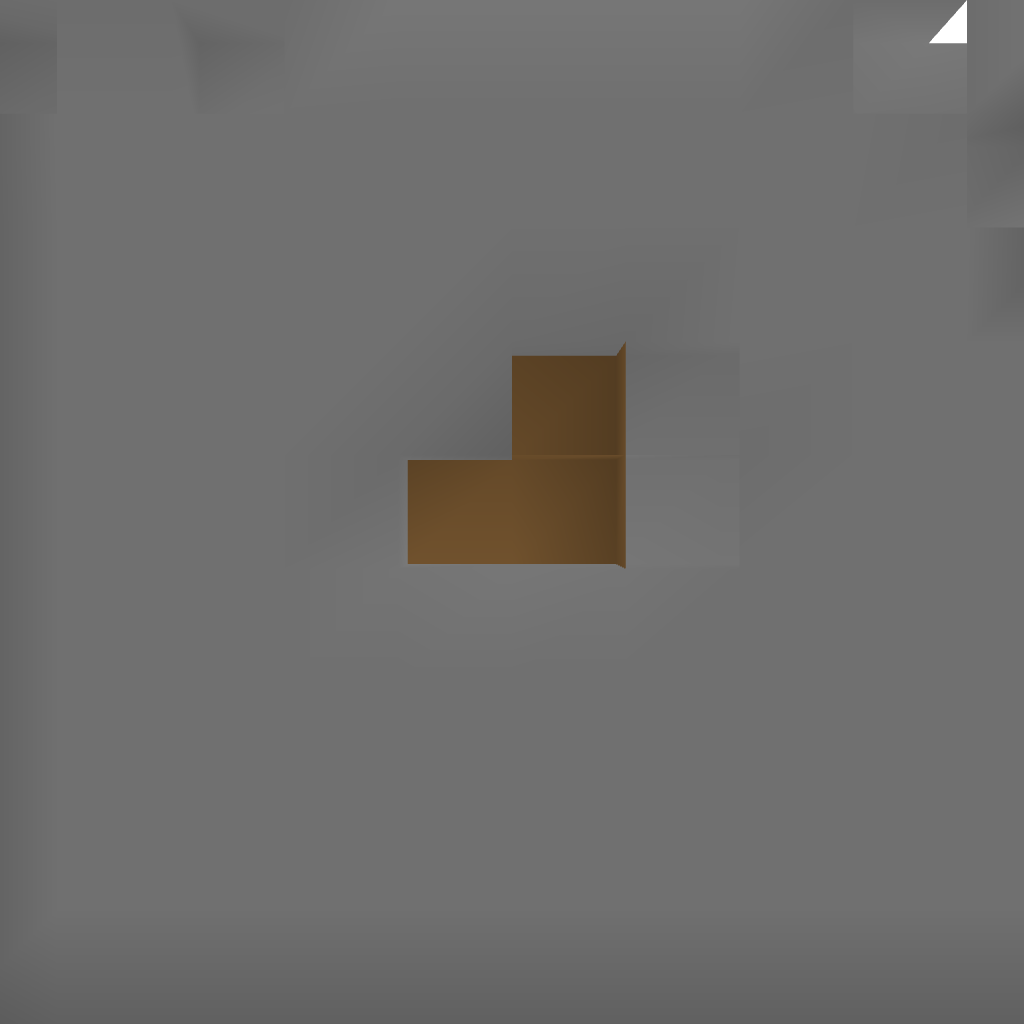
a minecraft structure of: Tunnel Trap bad low quality